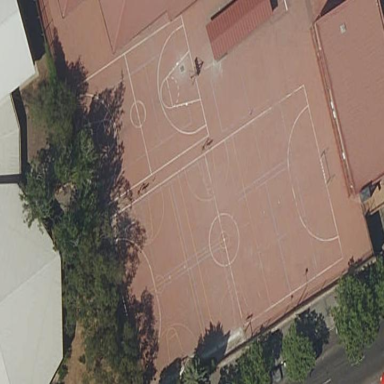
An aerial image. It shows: Basketball court on leisure land pitch.